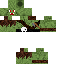
A female zombie skin with green skin, wearing brown long hair dressed in a green hoodie and brown pants, featuring a closed mouth.